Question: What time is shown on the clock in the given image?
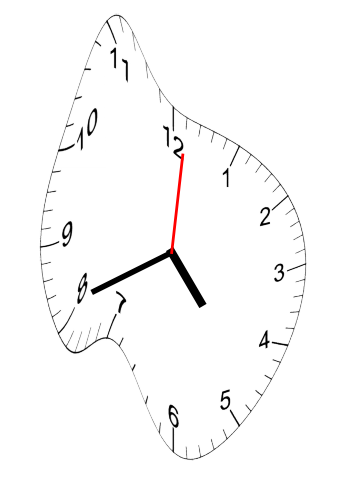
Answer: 04:41:01